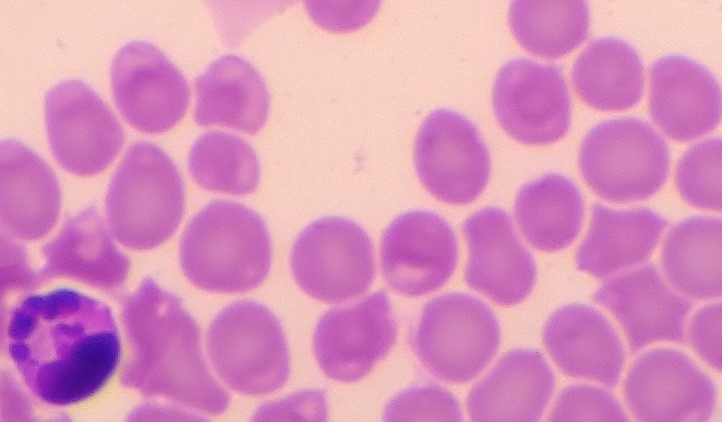
White blood cell type: Basophil